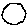
Label: circle